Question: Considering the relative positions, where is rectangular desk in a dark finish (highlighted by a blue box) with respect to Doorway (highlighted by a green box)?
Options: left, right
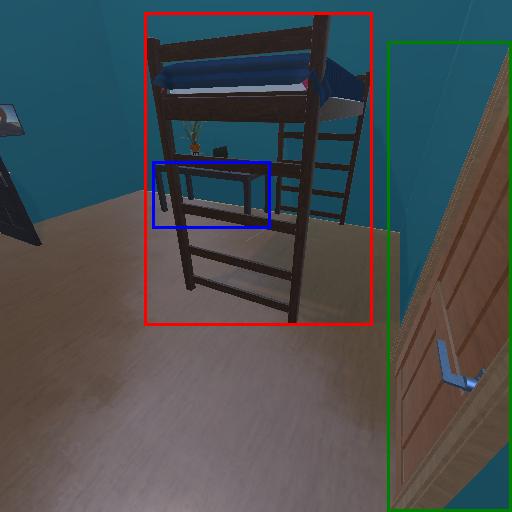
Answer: left